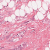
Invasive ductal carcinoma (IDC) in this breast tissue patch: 1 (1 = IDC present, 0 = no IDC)